A spectrogram of one vibration snapshot from a rotating-machine test bench is shown (time on one axis, frequency on the other). Determine the machine's mechanical condition. Answer with exactly one of: normal, misalignment, unbalance, looseness.
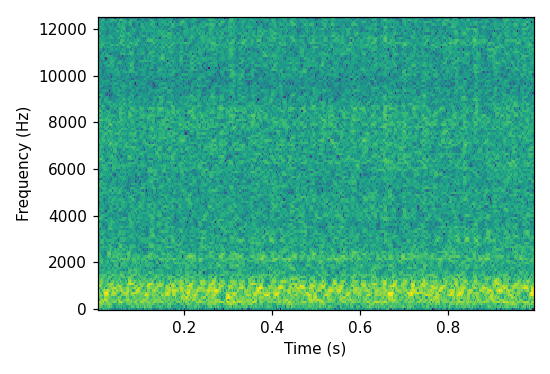
Answer: normal